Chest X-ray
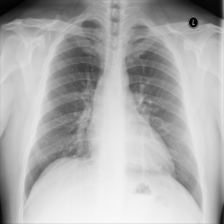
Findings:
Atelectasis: positive
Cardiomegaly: negative
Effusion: negative
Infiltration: negative
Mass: negative
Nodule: negative
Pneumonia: negative
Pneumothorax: negative
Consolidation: negative
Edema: negative
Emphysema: negative
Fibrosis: negative
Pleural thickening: negative
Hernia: negative